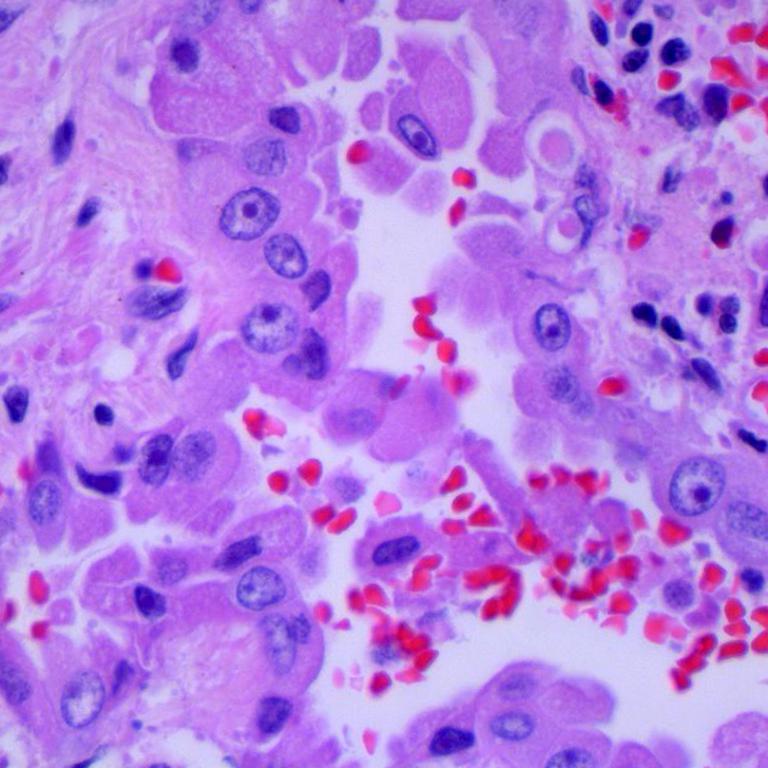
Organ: lung
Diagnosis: adenocarcinomas